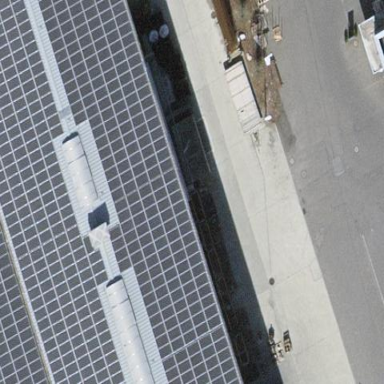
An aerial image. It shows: Solar power generator with photovoltaic panels.